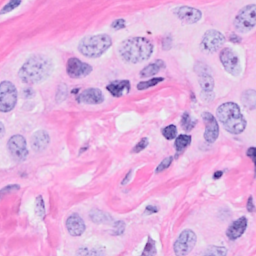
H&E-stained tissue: Breast